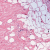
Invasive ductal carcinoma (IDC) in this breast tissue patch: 0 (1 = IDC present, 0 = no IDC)